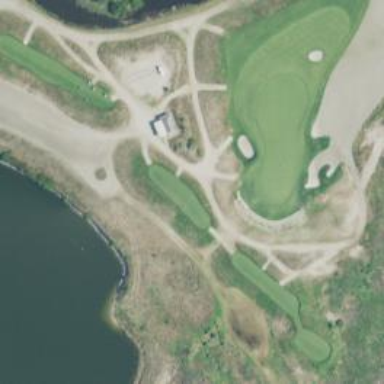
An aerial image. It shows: Path for both roads and golfers.